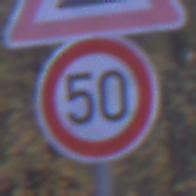
Verkehrszeichen: Geschwindigkeit50
Zusatzzeichen oben: UnebeneFahrbahn
Umgebung: Outdoor, Suburban
Tageszeit: Night
Wetter: PartlyCloudy
Licht: Artificial
Jahreszeit: NotSpecified
Kontrast: LowContrast